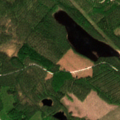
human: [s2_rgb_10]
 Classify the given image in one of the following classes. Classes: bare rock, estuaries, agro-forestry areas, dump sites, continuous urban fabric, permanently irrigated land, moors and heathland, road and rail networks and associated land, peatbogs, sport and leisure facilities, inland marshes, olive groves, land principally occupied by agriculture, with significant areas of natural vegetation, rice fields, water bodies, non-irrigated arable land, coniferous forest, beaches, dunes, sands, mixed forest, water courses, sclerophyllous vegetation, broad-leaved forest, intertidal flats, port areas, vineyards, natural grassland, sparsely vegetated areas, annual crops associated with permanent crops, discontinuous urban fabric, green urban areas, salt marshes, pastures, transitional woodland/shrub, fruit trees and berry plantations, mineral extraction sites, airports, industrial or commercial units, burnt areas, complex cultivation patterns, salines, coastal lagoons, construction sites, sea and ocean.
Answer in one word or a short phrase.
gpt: broad-leaved forest, coniferous forest, mixed forest